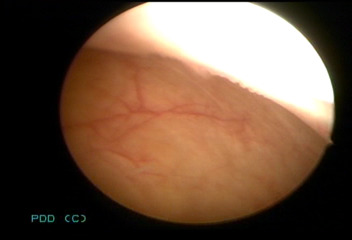
Modality: WLC
Class: Normal mucosa
Bladder cancer association: No